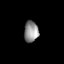
Tissue: lung
Cell type: Epithelial cells
Senescence score: 0.2397
Nuclear area (px): 294
Mean DAPI intensity: 144.082